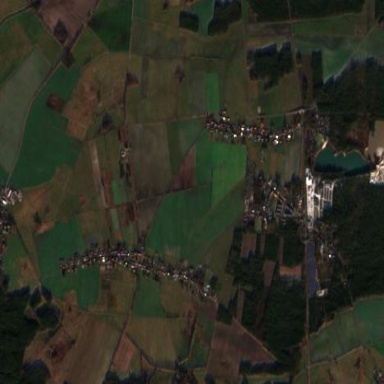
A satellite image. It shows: Picturesque farmland scene.